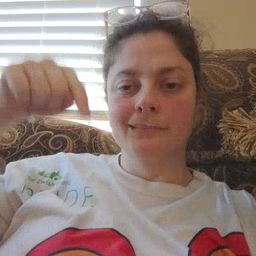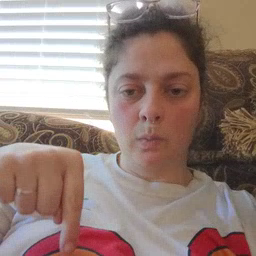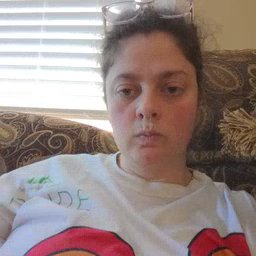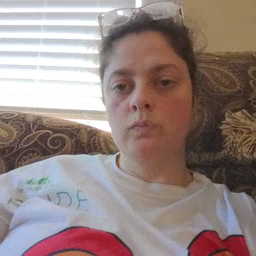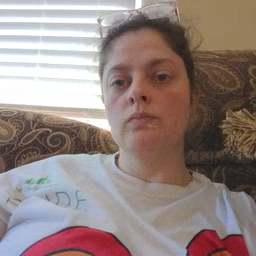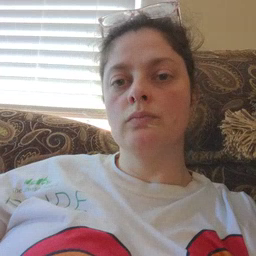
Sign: down